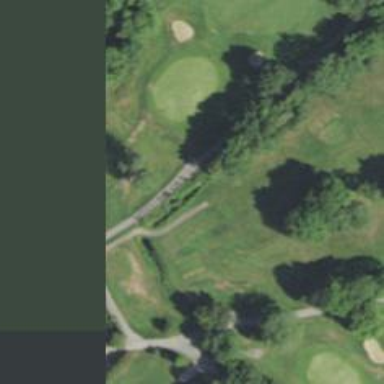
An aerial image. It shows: Path for both road and golf.